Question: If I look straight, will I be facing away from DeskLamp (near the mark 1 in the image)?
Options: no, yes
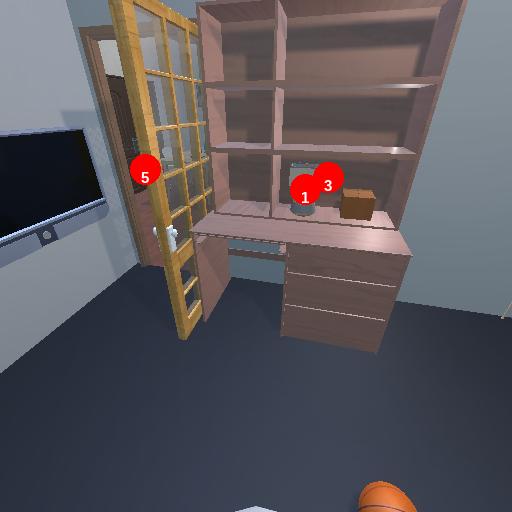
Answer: no